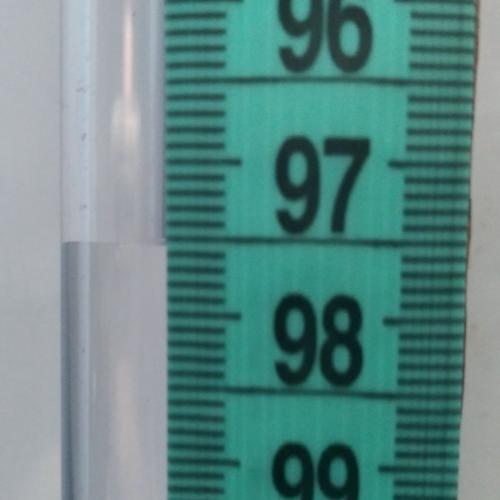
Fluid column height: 97.6 cm